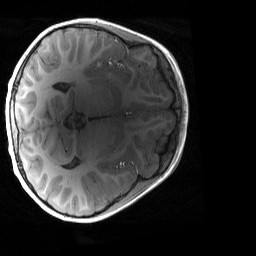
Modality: T1w
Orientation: axial
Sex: male
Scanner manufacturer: siemens
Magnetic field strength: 3 T
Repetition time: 1.9 s
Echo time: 0.00243 s